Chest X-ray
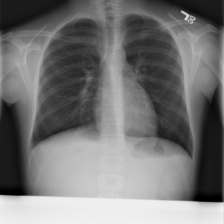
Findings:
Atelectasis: positive
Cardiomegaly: negative
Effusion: positive
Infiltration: negative
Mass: negative
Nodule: negative
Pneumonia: positive
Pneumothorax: negative
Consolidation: negative
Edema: negative
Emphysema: negative
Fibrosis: negative
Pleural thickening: negative
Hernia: negative